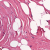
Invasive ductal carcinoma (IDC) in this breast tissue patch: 0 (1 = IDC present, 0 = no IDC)